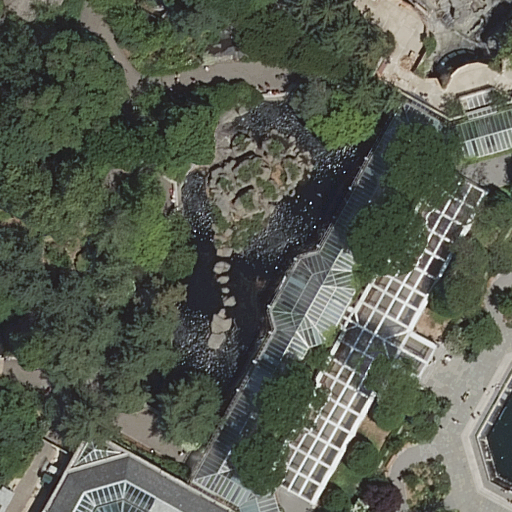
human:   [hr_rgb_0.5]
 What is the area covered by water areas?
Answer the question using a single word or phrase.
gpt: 1184m2

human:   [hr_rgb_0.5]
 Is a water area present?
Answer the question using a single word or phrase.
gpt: yes

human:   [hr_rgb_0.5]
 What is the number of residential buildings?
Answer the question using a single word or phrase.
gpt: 2

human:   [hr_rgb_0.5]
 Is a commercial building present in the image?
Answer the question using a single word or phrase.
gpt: no

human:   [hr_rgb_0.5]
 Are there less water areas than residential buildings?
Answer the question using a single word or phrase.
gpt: no

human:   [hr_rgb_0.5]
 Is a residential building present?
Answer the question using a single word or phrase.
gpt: yes

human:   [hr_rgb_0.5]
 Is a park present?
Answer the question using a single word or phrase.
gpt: yes

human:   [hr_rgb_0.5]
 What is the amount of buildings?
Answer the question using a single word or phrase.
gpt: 3

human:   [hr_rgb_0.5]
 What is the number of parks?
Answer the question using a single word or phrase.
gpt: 1

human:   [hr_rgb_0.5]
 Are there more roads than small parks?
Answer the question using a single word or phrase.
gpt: yes

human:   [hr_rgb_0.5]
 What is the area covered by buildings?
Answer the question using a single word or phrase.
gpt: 2269m2

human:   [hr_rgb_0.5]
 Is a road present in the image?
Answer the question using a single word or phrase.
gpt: yes

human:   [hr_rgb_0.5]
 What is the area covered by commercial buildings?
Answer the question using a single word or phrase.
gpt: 0m2

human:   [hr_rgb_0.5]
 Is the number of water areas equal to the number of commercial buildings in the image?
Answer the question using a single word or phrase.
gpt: no

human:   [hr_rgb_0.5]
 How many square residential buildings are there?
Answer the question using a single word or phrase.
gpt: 1

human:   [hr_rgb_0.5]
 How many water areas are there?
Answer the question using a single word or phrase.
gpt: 3

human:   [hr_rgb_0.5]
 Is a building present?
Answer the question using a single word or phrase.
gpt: yes

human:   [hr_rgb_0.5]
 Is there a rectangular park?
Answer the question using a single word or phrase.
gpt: yes

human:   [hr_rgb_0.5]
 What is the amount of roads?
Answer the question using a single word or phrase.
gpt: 9

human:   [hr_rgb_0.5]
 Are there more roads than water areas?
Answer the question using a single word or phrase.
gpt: yes

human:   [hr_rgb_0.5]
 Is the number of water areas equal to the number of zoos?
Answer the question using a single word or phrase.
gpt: no

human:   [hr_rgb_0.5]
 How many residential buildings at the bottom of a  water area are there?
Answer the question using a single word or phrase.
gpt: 1

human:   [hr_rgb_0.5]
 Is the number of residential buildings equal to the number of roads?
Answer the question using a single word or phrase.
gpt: no

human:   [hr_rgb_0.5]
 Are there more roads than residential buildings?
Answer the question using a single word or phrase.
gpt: yes

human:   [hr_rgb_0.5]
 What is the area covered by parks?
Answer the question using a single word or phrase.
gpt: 10625m2

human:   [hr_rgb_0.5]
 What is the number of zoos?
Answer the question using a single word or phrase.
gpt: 1

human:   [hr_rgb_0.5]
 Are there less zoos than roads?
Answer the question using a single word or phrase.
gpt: yes

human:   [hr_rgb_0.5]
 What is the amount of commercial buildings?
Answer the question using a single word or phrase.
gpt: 0

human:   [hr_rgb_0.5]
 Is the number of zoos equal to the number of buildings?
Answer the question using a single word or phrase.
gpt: no

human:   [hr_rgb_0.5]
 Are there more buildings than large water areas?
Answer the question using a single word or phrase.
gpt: yes

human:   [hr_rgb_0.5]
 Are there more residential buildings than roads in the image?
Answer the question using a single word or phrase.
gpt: no

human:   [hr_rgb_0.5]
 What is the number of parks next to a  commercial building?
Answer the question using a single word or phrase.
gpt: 0

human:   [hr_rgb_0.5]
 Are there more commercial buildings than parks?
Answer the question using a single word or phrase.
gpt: no

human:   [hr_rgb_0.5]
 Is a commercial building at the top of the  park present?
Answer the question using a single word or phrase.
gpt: no

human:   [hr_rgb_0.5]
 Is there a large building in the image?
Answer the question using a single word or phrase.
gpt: yes

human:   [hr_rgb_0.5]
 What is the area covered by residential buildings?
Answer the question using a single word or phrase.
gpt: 199m2

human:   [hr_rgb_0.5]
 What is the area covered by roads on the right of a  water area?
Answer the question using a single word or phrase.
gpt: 0m2

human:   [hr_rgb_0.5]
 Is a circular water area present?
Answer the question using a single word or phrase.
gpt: no

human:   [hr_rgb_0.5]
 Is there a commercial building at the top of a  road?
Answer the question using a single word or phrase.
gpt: no

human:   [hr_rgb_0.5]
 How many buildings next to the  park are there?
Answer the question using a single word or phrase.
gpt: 3

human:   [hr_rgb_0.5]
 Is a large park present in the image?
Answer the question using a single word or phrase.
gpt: yes

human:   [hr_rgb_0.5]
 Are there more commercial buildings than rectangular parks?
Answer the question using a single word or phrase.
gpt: no

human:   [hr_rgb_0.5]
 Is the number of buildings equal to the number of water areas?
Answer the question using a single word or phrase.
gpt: yes

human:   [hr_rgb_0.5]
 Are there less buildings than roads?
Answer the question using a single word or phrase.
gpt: yes

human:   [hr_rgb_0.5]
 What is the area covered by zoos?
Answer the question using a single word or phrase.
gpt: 10159m2

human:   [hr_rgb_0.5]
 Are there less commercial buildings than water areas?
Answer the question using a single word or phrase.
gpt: yes

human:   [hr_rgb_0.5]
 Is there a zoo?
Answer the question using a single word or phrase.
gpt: yes

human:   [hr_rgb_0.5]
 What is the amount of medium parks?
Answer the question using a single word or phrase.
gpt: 0

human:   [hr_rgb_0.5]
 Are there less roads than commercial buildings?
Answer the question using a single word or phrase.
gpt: no

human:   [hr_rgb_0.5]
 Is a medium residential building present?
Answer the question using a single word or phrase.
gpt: yes

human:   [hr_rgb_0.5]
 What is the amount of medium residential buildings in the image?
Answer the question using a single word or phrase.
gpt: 1

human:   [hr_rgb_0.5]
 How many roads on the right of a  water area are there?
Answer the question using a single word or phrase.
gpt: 4

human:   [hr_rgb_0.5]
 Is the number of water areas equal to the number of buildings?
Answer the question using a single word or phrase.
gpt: yes

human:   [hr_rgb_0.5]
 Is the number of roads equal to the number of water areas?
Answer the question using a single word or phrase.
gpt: no

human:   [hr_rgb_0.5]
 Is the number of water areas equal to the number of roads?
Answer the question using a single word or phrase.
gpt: no

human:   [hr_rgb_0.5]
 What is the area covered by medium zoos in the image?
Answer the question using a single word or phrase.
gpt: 0m2

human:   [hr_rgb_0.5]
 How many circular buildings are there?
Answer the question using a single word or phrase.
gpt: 1

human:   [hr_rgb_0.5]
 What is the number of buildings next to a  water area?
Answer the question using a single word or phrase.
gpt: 3

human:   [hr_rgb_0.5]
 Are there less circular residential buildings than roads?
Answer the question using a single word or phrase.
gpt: yes

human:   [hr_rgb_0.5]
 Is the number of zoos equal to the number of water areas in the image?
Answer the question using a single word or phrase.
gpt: no

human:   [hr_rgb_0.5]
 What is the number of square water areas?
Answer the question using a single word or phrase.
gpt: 0

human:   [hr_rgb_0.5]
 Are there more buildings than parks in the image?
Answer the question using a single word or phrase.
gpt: yes

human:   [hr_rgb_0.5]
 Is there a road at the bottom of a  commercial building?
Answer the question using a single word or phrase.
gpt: no

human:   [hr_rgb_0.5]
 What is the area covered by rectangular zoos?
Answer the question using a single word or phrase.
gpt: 10159m2